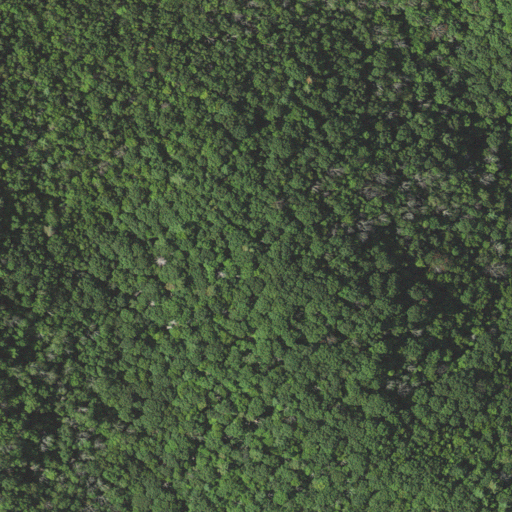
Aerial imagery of ridge(s) in Virginia named Porters Ridge containing deciduous forest and mixed forest